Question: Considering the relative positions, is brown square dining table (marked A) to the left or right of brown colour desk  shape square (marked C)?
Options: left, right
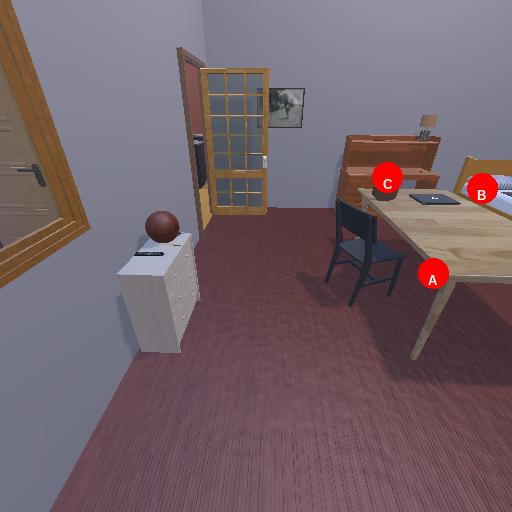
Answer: left